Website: crate-barrel
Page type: stored-credit-cards
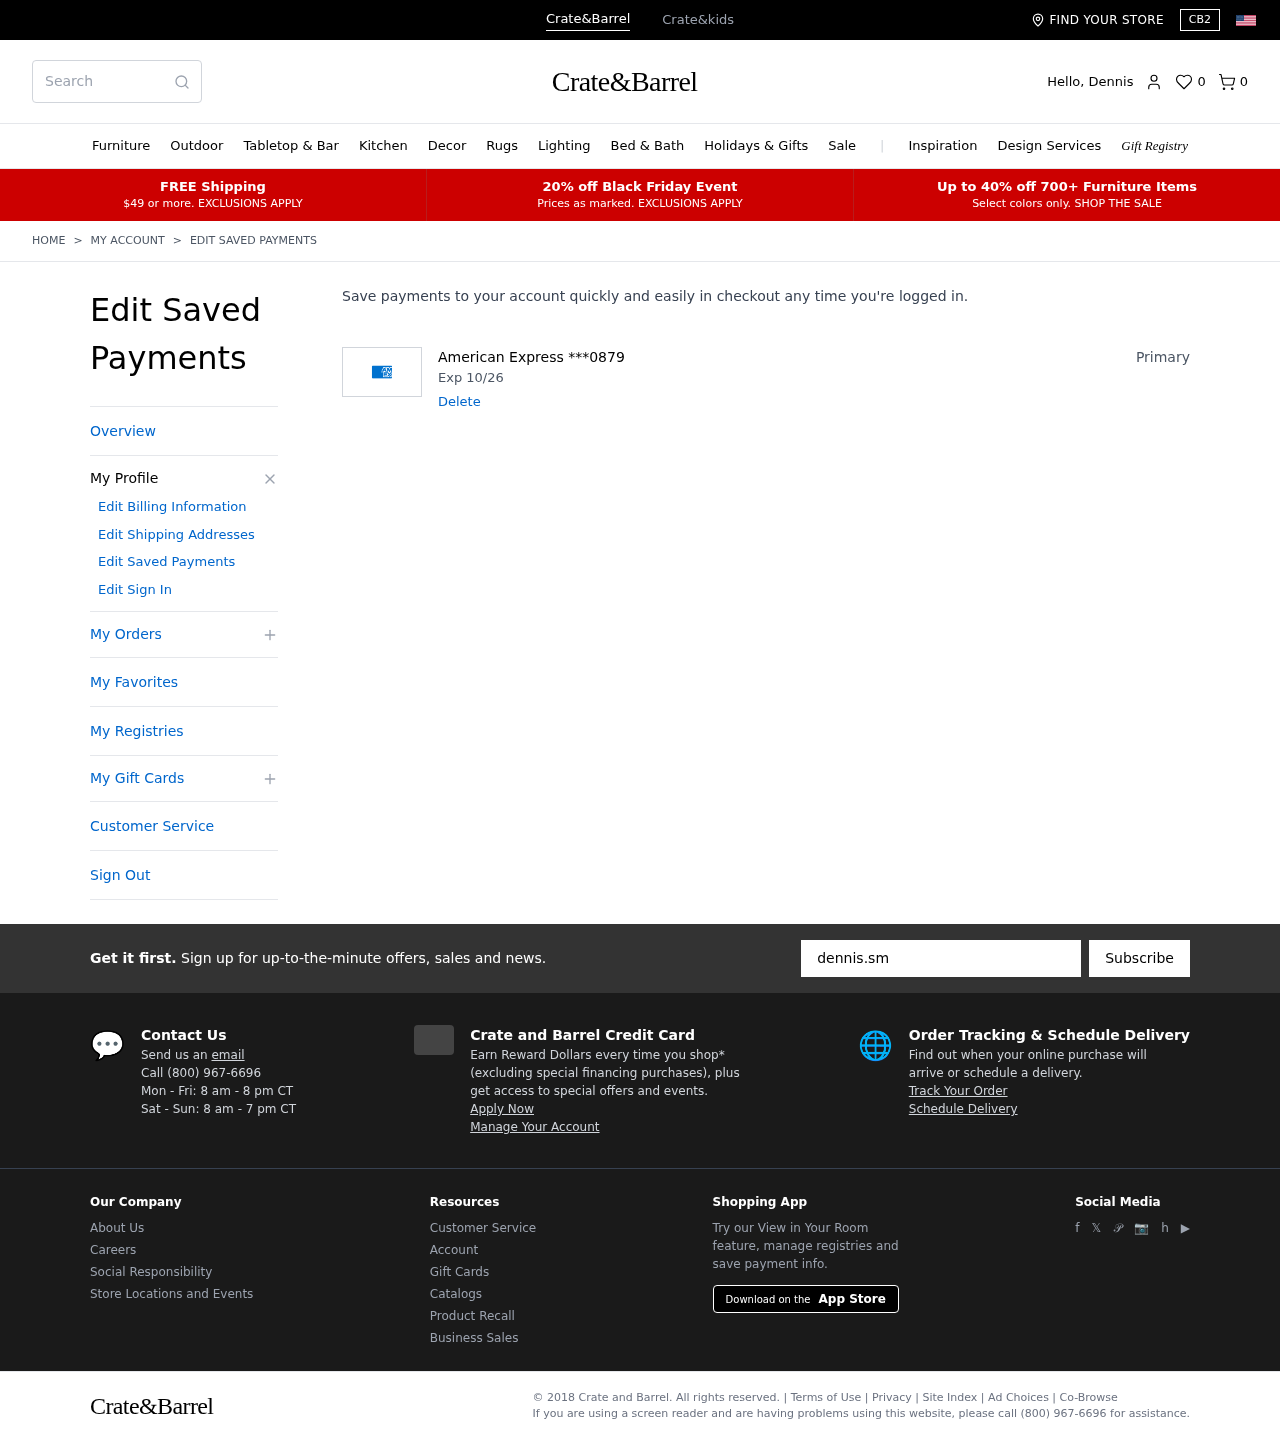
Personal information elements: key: PII_CARD_EXPIRY
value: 10/26
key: PII_CARD_LAST4
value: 0879
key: PII_CARD_TYPE
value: American Express
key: PII_FIRSTNAME
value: Dennis
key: PII_EMAIL
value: dennis.smith@yahoo.com
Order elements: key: ORDER_NUM_ITEMS
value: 0
Search elements: key: HEADER_SEARCH
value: Search
Other elements: key: FAVORITES_COUNT
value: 0